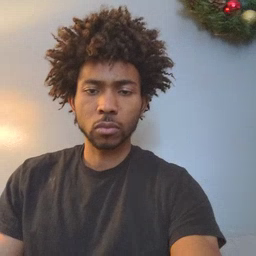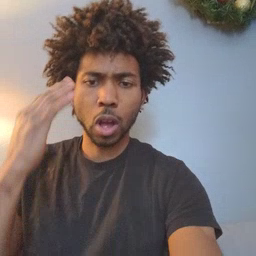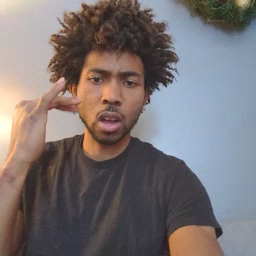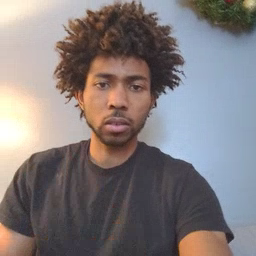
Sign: why